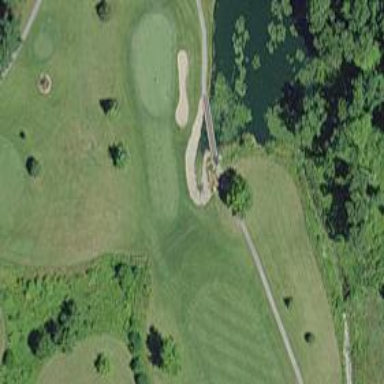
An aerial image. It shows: Path bridge over golf cartpath.